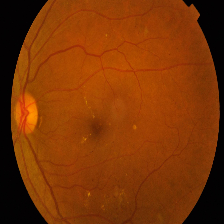
Diabetic retinopathy grade: Proliferative DR